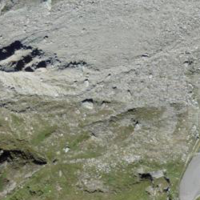
EUNIS habitat code: 48
Species observed at this site:
Oxytropis campestris
Bartsia alpina
Erebia montana
Zygaena exulans
Chamaenerion fleischeri
Leontopodium nivale
Anthyllis vulneraria